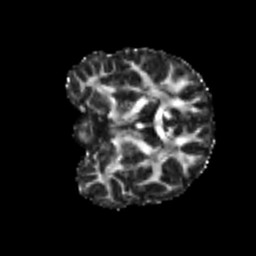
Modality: FA
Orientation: coronal
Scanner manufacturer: siemens
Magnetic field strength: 3 T
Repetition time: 4 s
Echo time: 0.0594 s